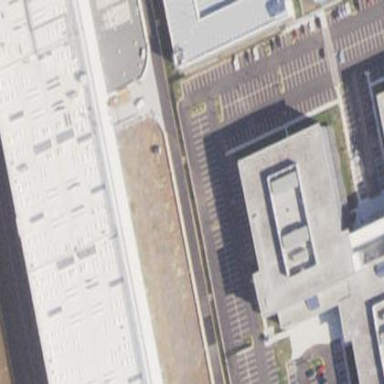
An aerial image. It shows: Data center building.